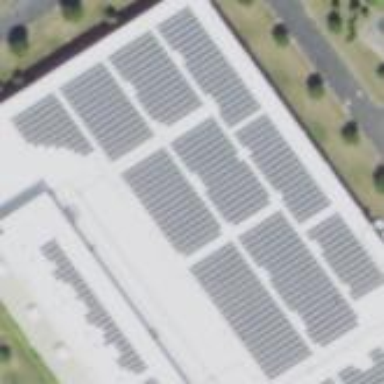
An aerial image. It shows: Solar photovoltaic panel generator installed on the roof.